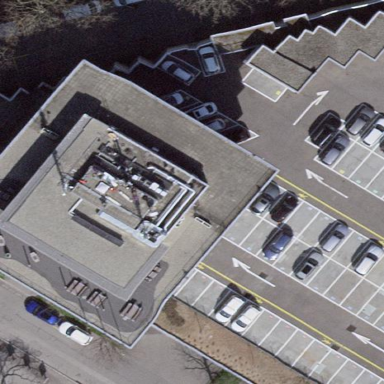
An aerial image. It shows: Civic building.